Question: I'm trying to add 2 page templates (one would be my default page, and one extra) using wordpress as a a CMS (content management system).
I have 2 php files, one named VM.php (my default page) and the other lol.php (I'm just testing here, so excuse my funny page names). On BOTH files, at the very top I have written the script to their corresponding pages:
'''
<?php /* Template Name: VM */ ?>
<?php /* Template Name: lol */ ?>
'''
As you can see in the screen shot below, I have both files in the the parent folder of wp-content/themes as well as in a sub folder wp-content/themes/my-theme (I tried using the sub folder alone with nothing in the parent folder to see if it would work, and also tried it by deleting the sub folder, either way it didn't work).
Here is the link to the old screen shot:
'''
http://s1228.photobucket.com/user/Ebadly/media/random/ScreenShot2013-11-20at12342PM_zps4b0c04d6.png.html
'''
I'm not sure what I'm doing wrong, but the option of choosing page templates when creating a new template is not showing up. Am I missing something here?
EDIT:
Here is a new screen shot to show the new hierarchy of the my-theme folder:

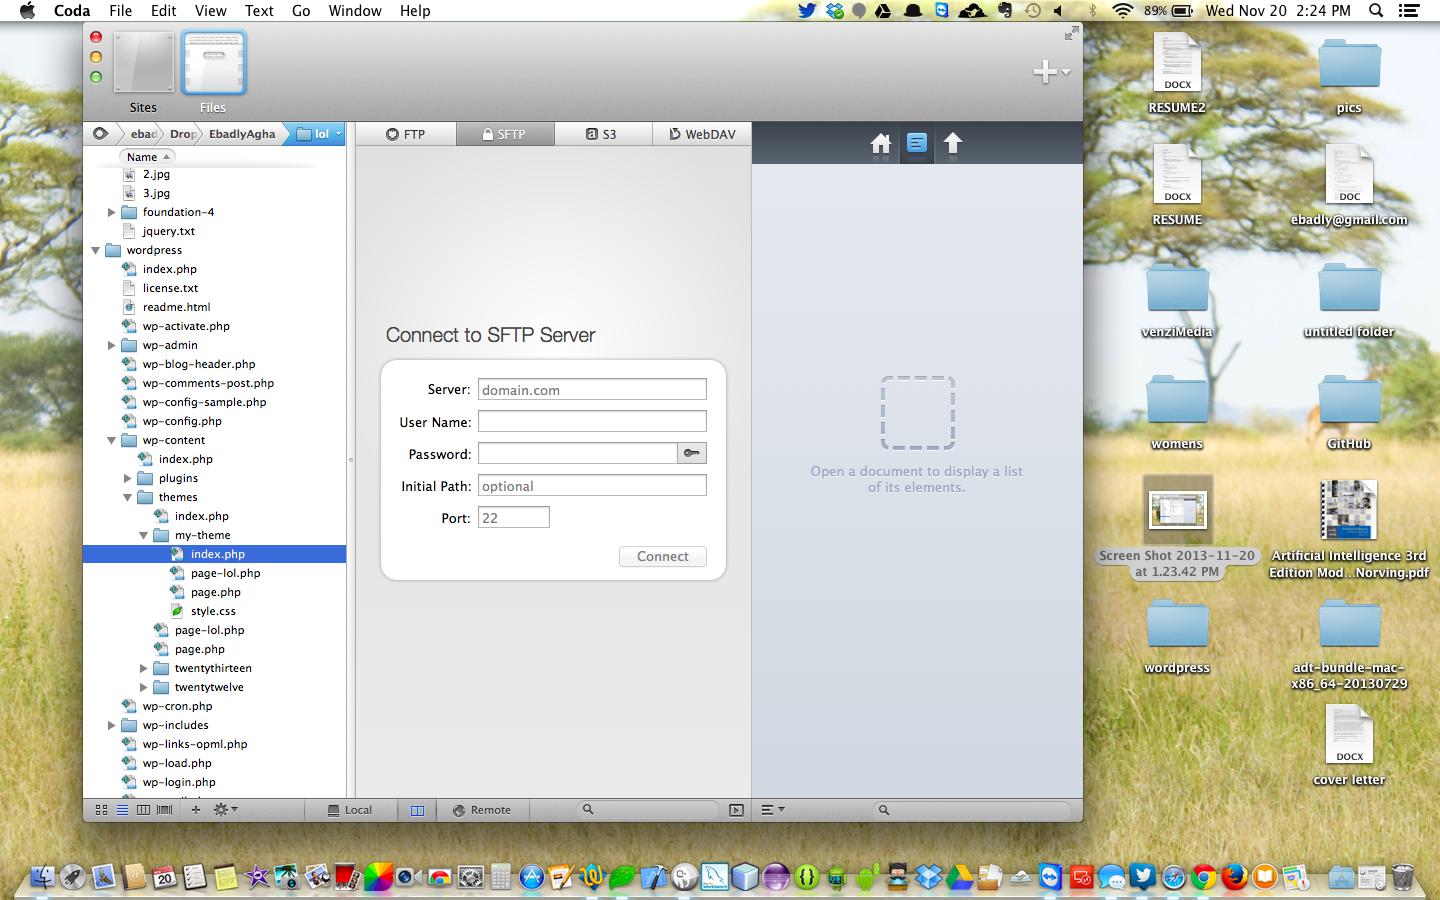
Answer: I figured out what the problem was. In order to create page templates you must have at least 2 pages and also the index.php and style.css (the only necessary php comment needed in the style.css is Theme Name: your-theme-name).
After doing so, you MUST put these 4 files into a zipped folder, then head to Appearance --> Themes, click the tab "install" theme. Upload the zipped folder. Then you can "activate" your theme. This final step of installing the theme will allow the "page templates" option to show.
I hate answering my own question, but this was the final step I needed: installing the theme via zip folder. Thank you all for your answers.